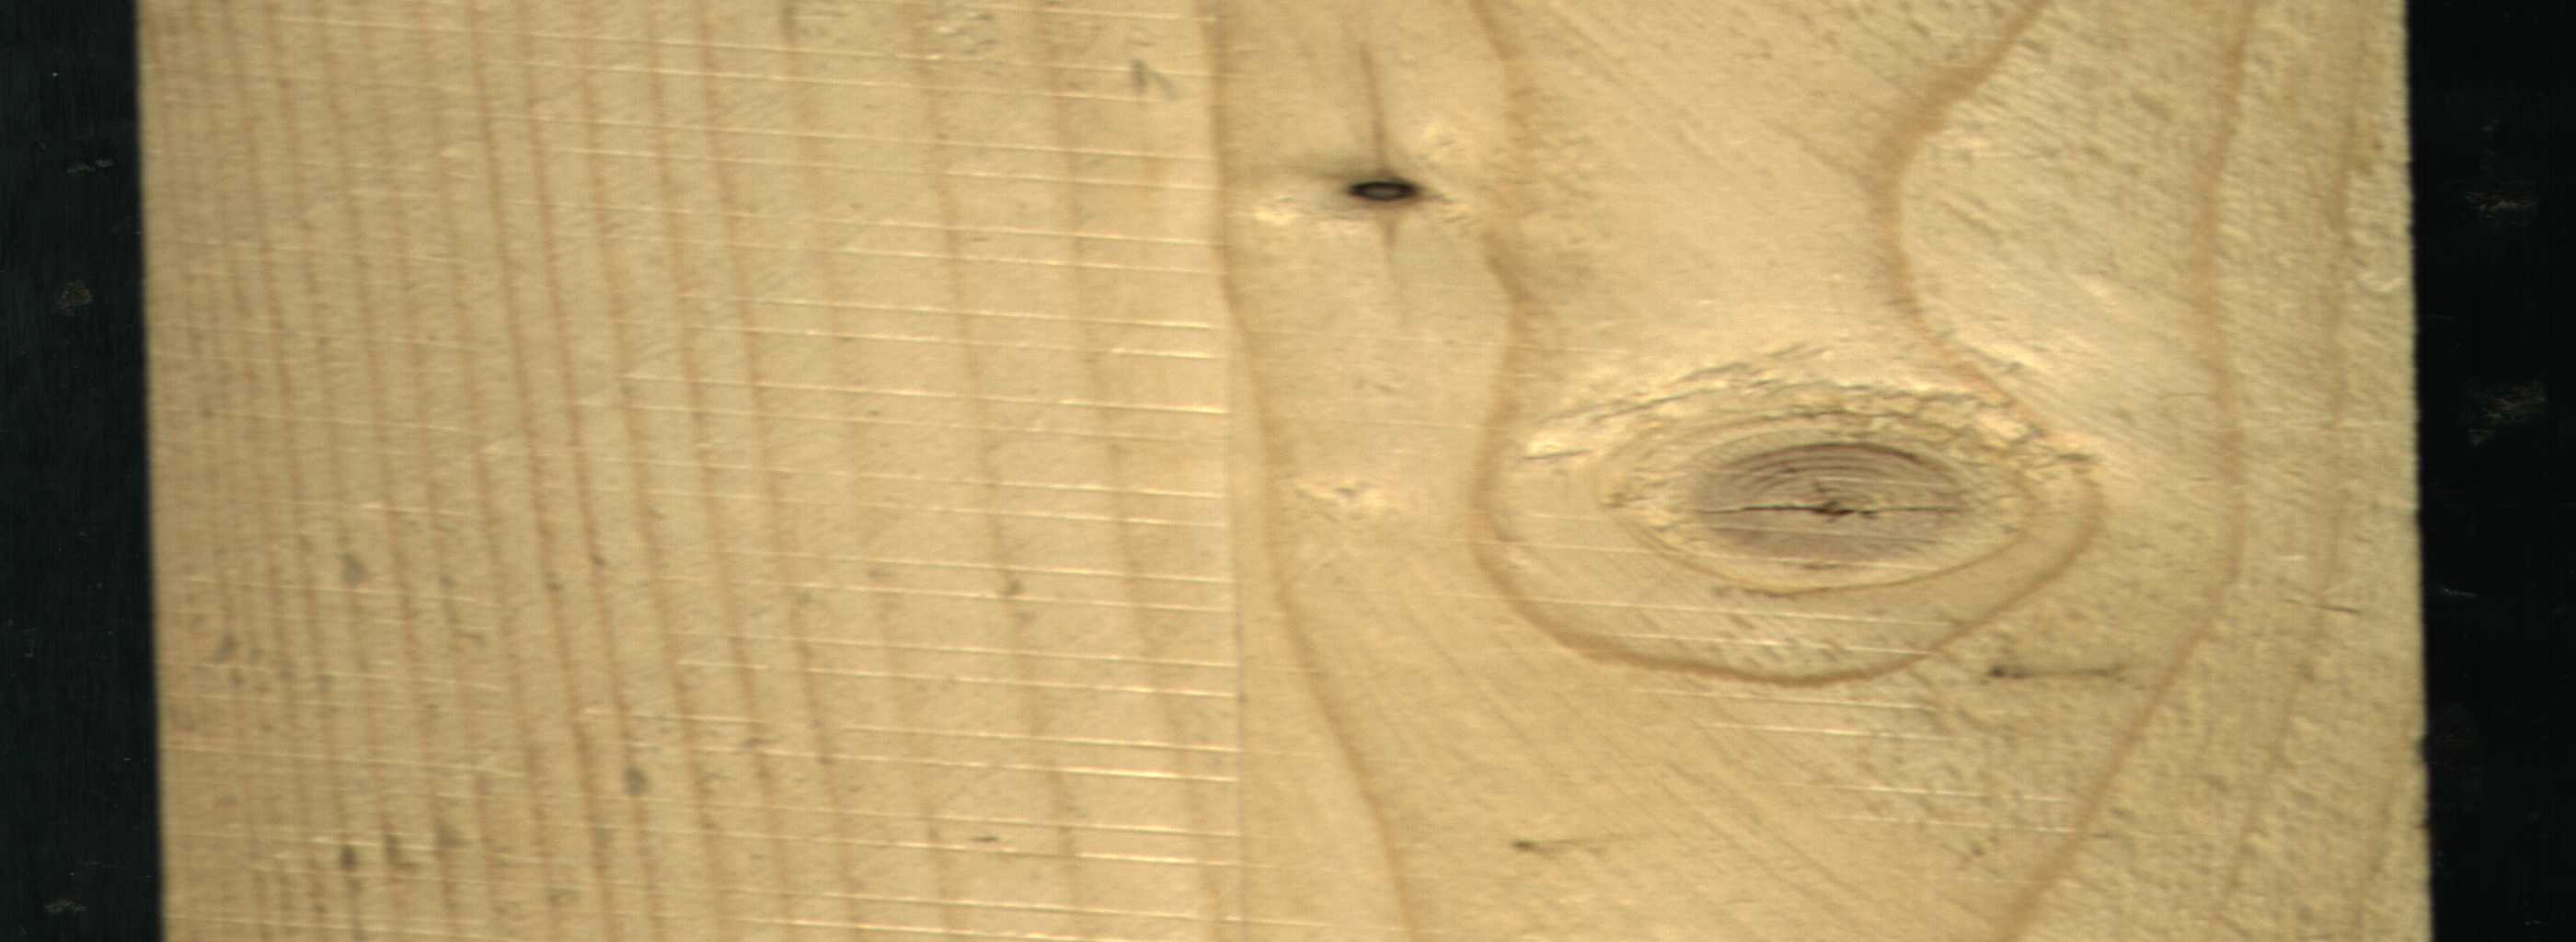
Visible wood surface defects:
knot_with_crack
Dead_Knot